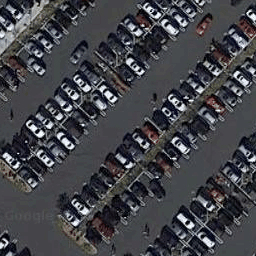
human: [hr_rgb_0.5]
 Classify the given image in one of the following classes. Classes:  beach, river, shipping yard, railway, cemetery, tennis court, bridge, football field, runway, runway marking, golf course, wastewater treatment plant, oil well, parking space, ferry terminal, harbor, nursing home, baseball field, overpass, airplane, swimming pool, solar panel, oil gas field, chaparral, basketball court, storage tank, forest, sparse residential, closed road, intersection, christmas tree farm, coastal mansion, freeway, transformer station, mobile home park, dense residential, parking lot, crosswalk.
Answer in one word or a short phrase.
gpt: parking lot